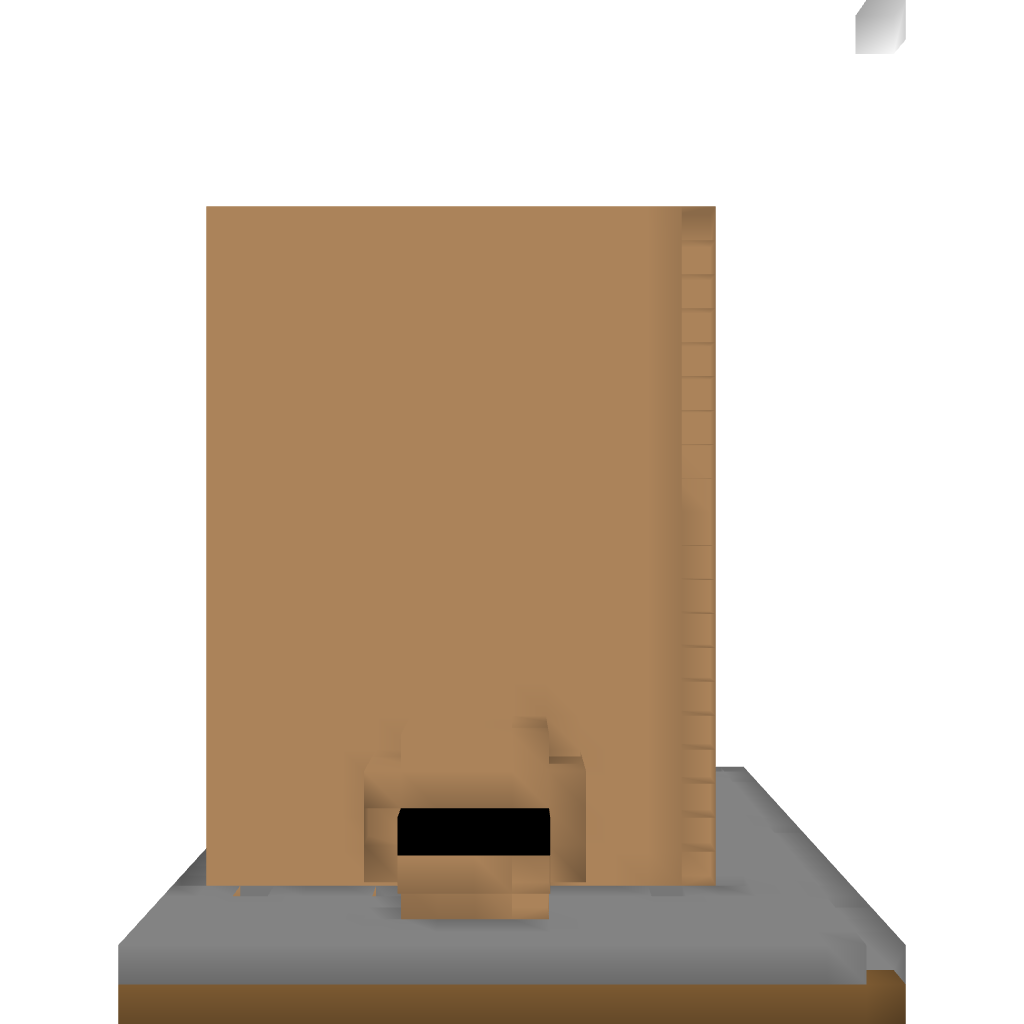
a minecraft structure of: Epic Draw my thing bad low quality